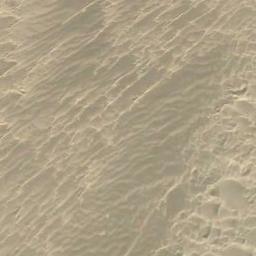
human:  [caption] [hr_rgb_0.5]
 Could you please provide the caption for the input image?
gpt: The desert is full of white sand .

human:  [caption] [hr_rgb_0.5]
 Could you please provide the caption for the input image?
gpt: The color of this desert is orange .

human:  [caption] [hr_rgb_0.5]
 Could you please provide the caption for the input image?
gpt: The desert has yellow sand and some sand ripples .

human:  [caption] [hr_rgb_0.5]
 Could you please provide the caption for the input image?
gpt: This is a yellow desert with wavy stripes .

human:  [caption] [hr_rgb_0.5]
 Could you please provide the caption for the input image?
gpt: A yellow desert with some patterned stripes .